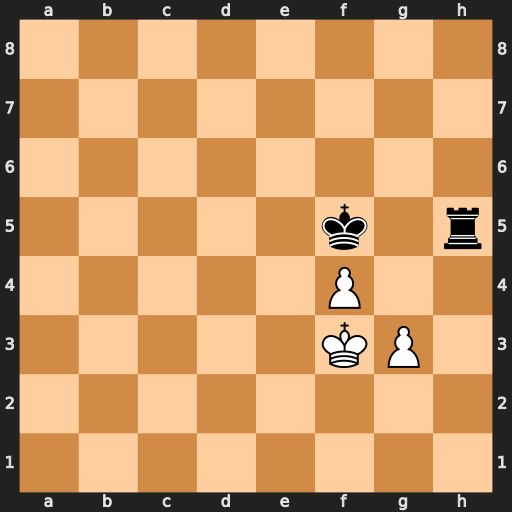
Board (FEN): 8/8/8/5k1r/5P2/5KP1/8/8
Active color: w
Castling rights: -
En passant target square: -
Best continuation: g4+ Kg6 gxh5+ Kxh5 Ke4 Kg6 Ke5 Kf7 Kf5